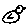
Label: bird